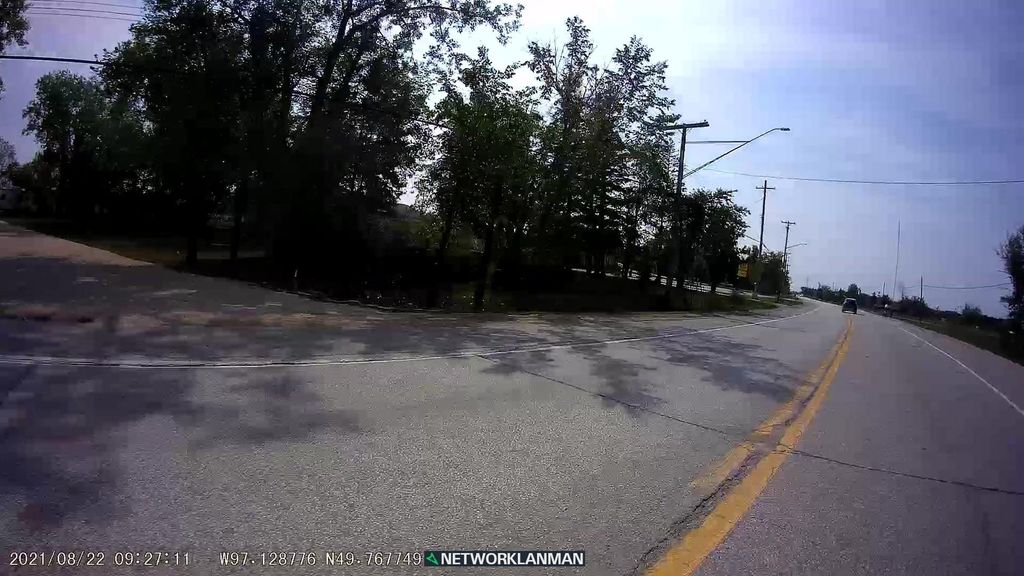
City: winnipeg